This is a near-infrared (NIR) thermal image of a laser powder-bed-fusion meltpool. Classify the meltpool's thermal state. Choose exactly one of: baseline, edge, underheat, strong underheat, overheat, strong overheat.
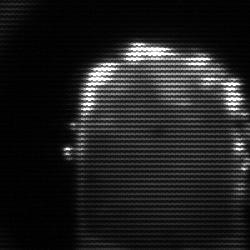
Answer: baseline